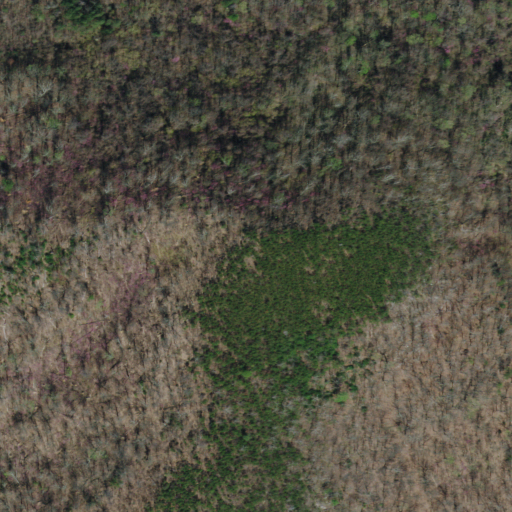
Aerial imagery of mountain in Tennessee named Kelly Knob containing deciduous forest and mixed forest